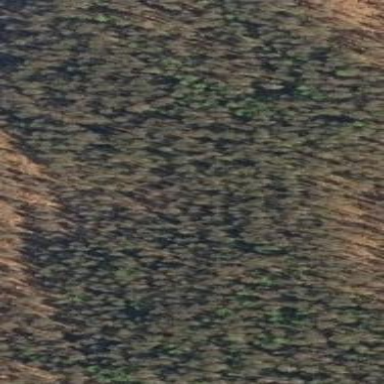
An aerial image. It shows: Woodland with needle-leaved trees.